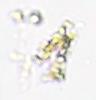
Label: Detritus